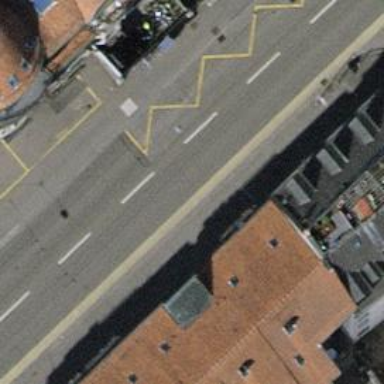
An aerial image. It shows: Bus stop for trolleybuses with designated stop position for public transport.